Question: I currently have the following style-sheet for my QtabWidget
'''
QTAB
QTabWidget
{
/* min-width:5000em;*/
}
QTabWidget::tab-bar
{
left: 5px; /* move to the right by 5px */
}
QTabWidget::pane
{
border-top: 1px solid gray;
border-left: 1px solid gray;
border-right: 1px solid gray;
border-bottom: 1px solid gray;
}
QTabBar::tab
{
background-color: rgb(166, 166, 166);
min-width: 70px;
padding-top : 6px;
padding-bottom : 8px;
color: rgb(255, 255, 255);
font: 10pt "Arial";
}
QTabBar::tab:selected, QTabBar::tab:hover
{
background-color: rgb(127, 127, 127);
}
QTabBar::tab:selected
{
/*border-color: #9B9B9B;*/
}
QTabBar::tab:!selected
{
margin-top: 2px; /* make non-selected tabs look smaller */
}
'''
This results in something like this

I wanted to know how I can fix the bottom of my 'g's as they seem to be cut off ?
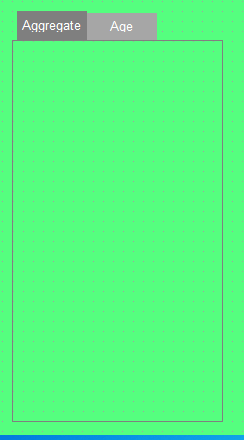
Answer: you should add more room by adjusting the values within this part:
'''
QTabBar::tab
{
background-color: rgb(166, 166, 166);
min-width: 70px;
padding-top : 6px;
padding-bottom : 8px;
color: rgb(255, 255, 255);
font: 10pt "Arial";
}
'''
for example adding a minimum height that accommodates enough room for your text, also there is a problem with padding here just remove the lines 'padding-top: 6px' and 'padding-bottom: 8px':
'''
QTabBar::tab
{
background-color: rgb(166, 166, 166);
min-width: 70px;
color: rgb(255, 255, 255);
font: 10pt "Arial";
}
'''
<URL> is the result of my compilation. I didn't have enough reputation points to post an Image.